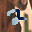
Label: 2